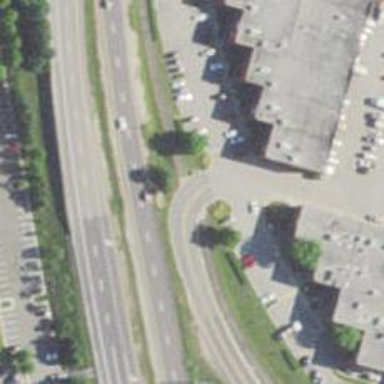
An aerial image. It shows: Uncontrolled crossing on the road.